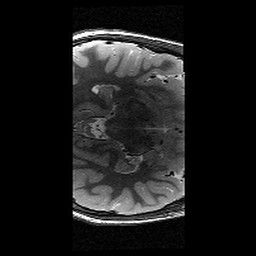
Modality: T2w
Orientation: axial
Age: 11
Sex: male
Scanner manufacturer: siemens
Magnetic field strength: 3 T
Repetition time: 9.23 s
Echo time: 0.067 s